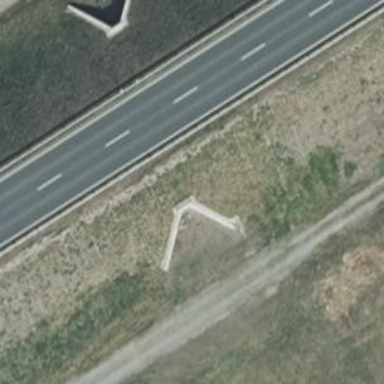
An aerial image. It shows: Wildlife crossing in the form of culvert tunnel.